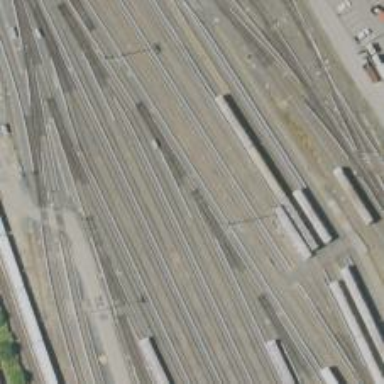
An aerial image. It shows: Electrified rail service yard.